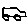
Label: car